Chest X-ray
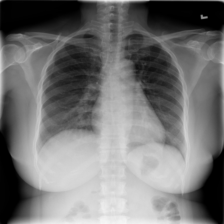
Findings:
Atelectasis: negative
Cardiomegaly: negative
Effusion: negative
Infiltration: negative
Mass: negative
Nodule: negative
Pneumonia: negative
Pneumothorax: negative
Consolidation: negative
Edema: negative
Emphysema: negative
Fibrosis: negative
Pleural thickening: negative
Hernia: negative